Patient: sex F, age 59
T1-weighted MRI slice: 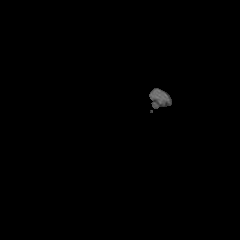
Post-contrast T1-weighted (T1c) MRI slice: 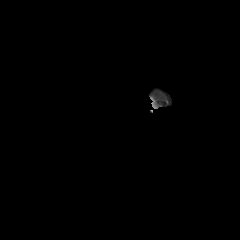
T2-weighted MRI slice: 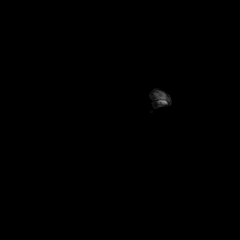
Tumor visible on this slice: no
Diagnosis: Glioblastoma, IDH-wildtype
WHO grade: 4